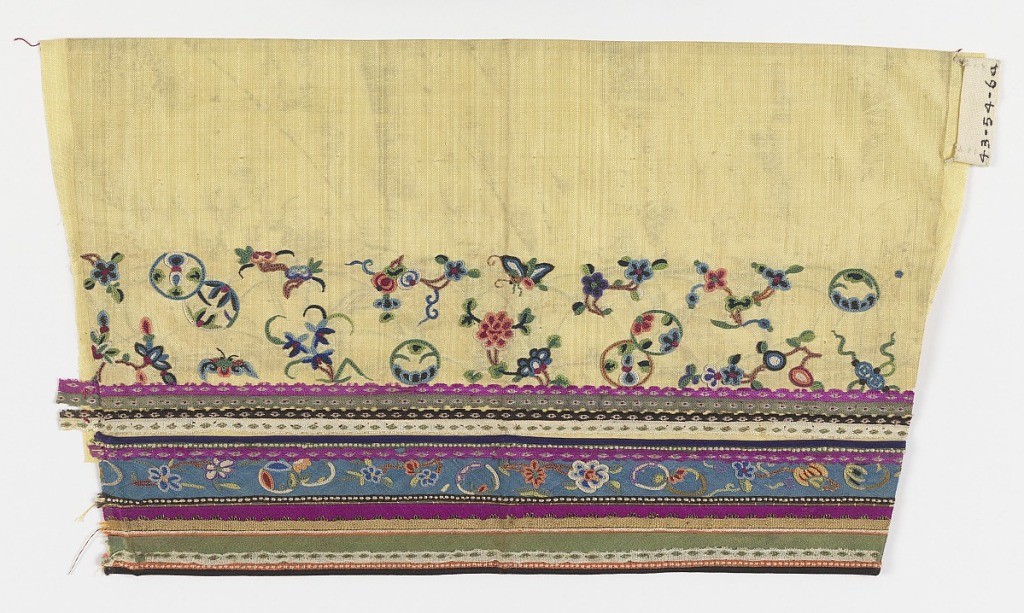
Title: Sleeve cuff
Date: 19th century
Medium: silk Technique: embroidered on plain weave
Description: Yellow taffeta, silk ornamented with borders of ribbons, folds of satin and bands of embroidery (chain stitch) in floral patterns, worked in bright colored silks.